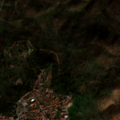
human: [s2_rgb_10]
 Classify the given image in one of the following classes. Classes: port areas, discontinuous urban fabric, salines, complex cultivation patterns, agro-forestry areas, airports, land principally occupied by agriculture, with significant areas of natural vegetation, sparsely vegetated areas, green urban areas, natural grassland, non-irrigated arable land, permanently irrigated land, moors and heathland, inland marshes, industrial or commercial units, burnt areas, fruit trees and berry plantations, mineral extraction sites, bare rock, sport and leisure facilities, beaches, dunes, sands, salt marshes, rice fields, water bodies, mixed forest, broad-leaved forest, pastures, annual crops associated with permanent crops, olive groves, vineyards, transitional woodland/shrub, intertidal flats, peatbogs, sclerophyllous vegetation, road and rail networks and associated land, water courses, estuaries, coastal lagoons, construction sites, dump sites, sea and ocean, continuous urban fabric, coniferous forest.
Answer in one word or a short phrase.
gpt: discontinuous urban fabric, land principally occupied by agriculture, with significant areas of natural vegetation, agro-forestry areas, broad-leaved forest, sclerophyllous vegetation, transitional woodland/shrub